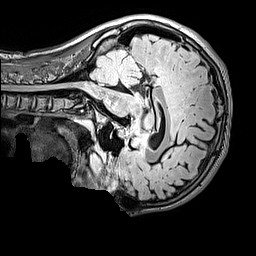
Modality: FLAIR
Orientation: sagittal
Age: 11
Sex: male
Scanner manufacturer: siemens
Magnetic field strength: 3 T
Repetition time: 5 s
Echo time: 0.388 s